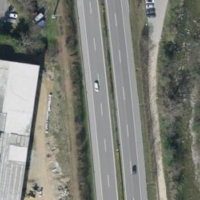
EUNIS habitat code: 57
Species observed at this site:
Diospyros lotus